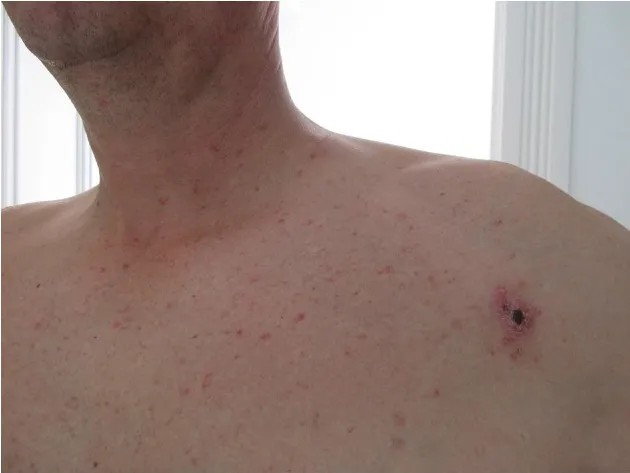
Eschar of inoculation and Rash taken on the 15th day.
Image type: medical_photograph (skin_photograph)